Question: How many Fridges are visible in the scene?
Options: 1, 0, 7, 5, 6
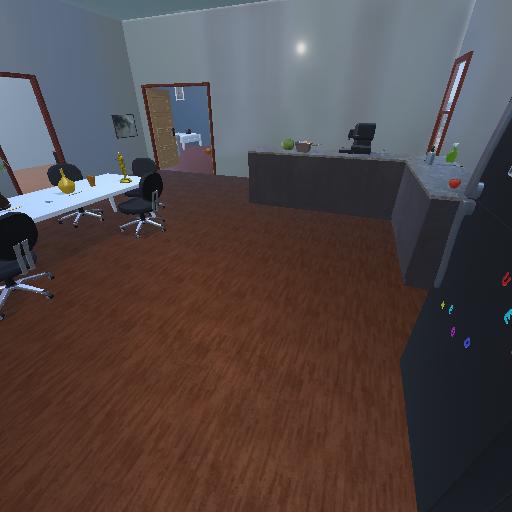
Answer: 1